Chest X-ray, PA view. Patient: 33 years old, sex F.
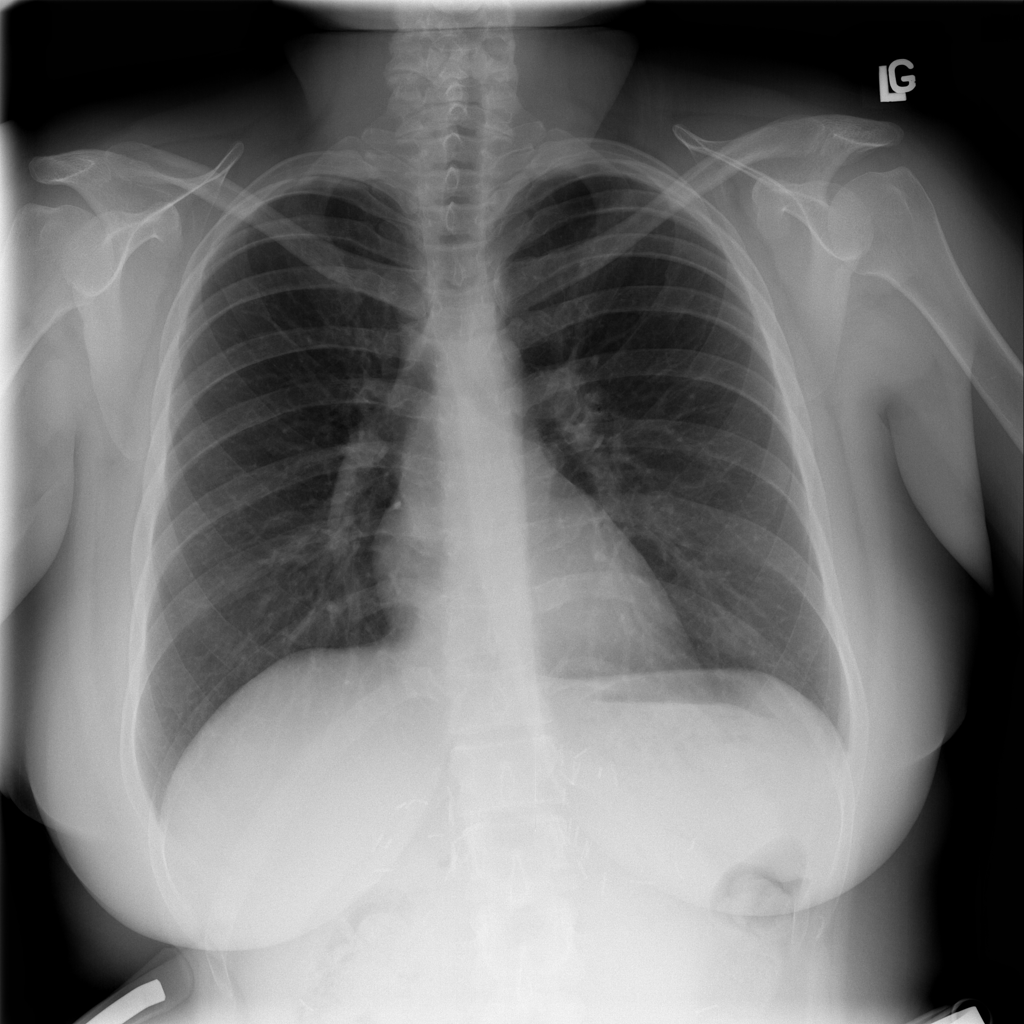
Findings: No Finding